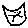
Label: cat